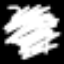
Label: hourglass